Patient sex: M
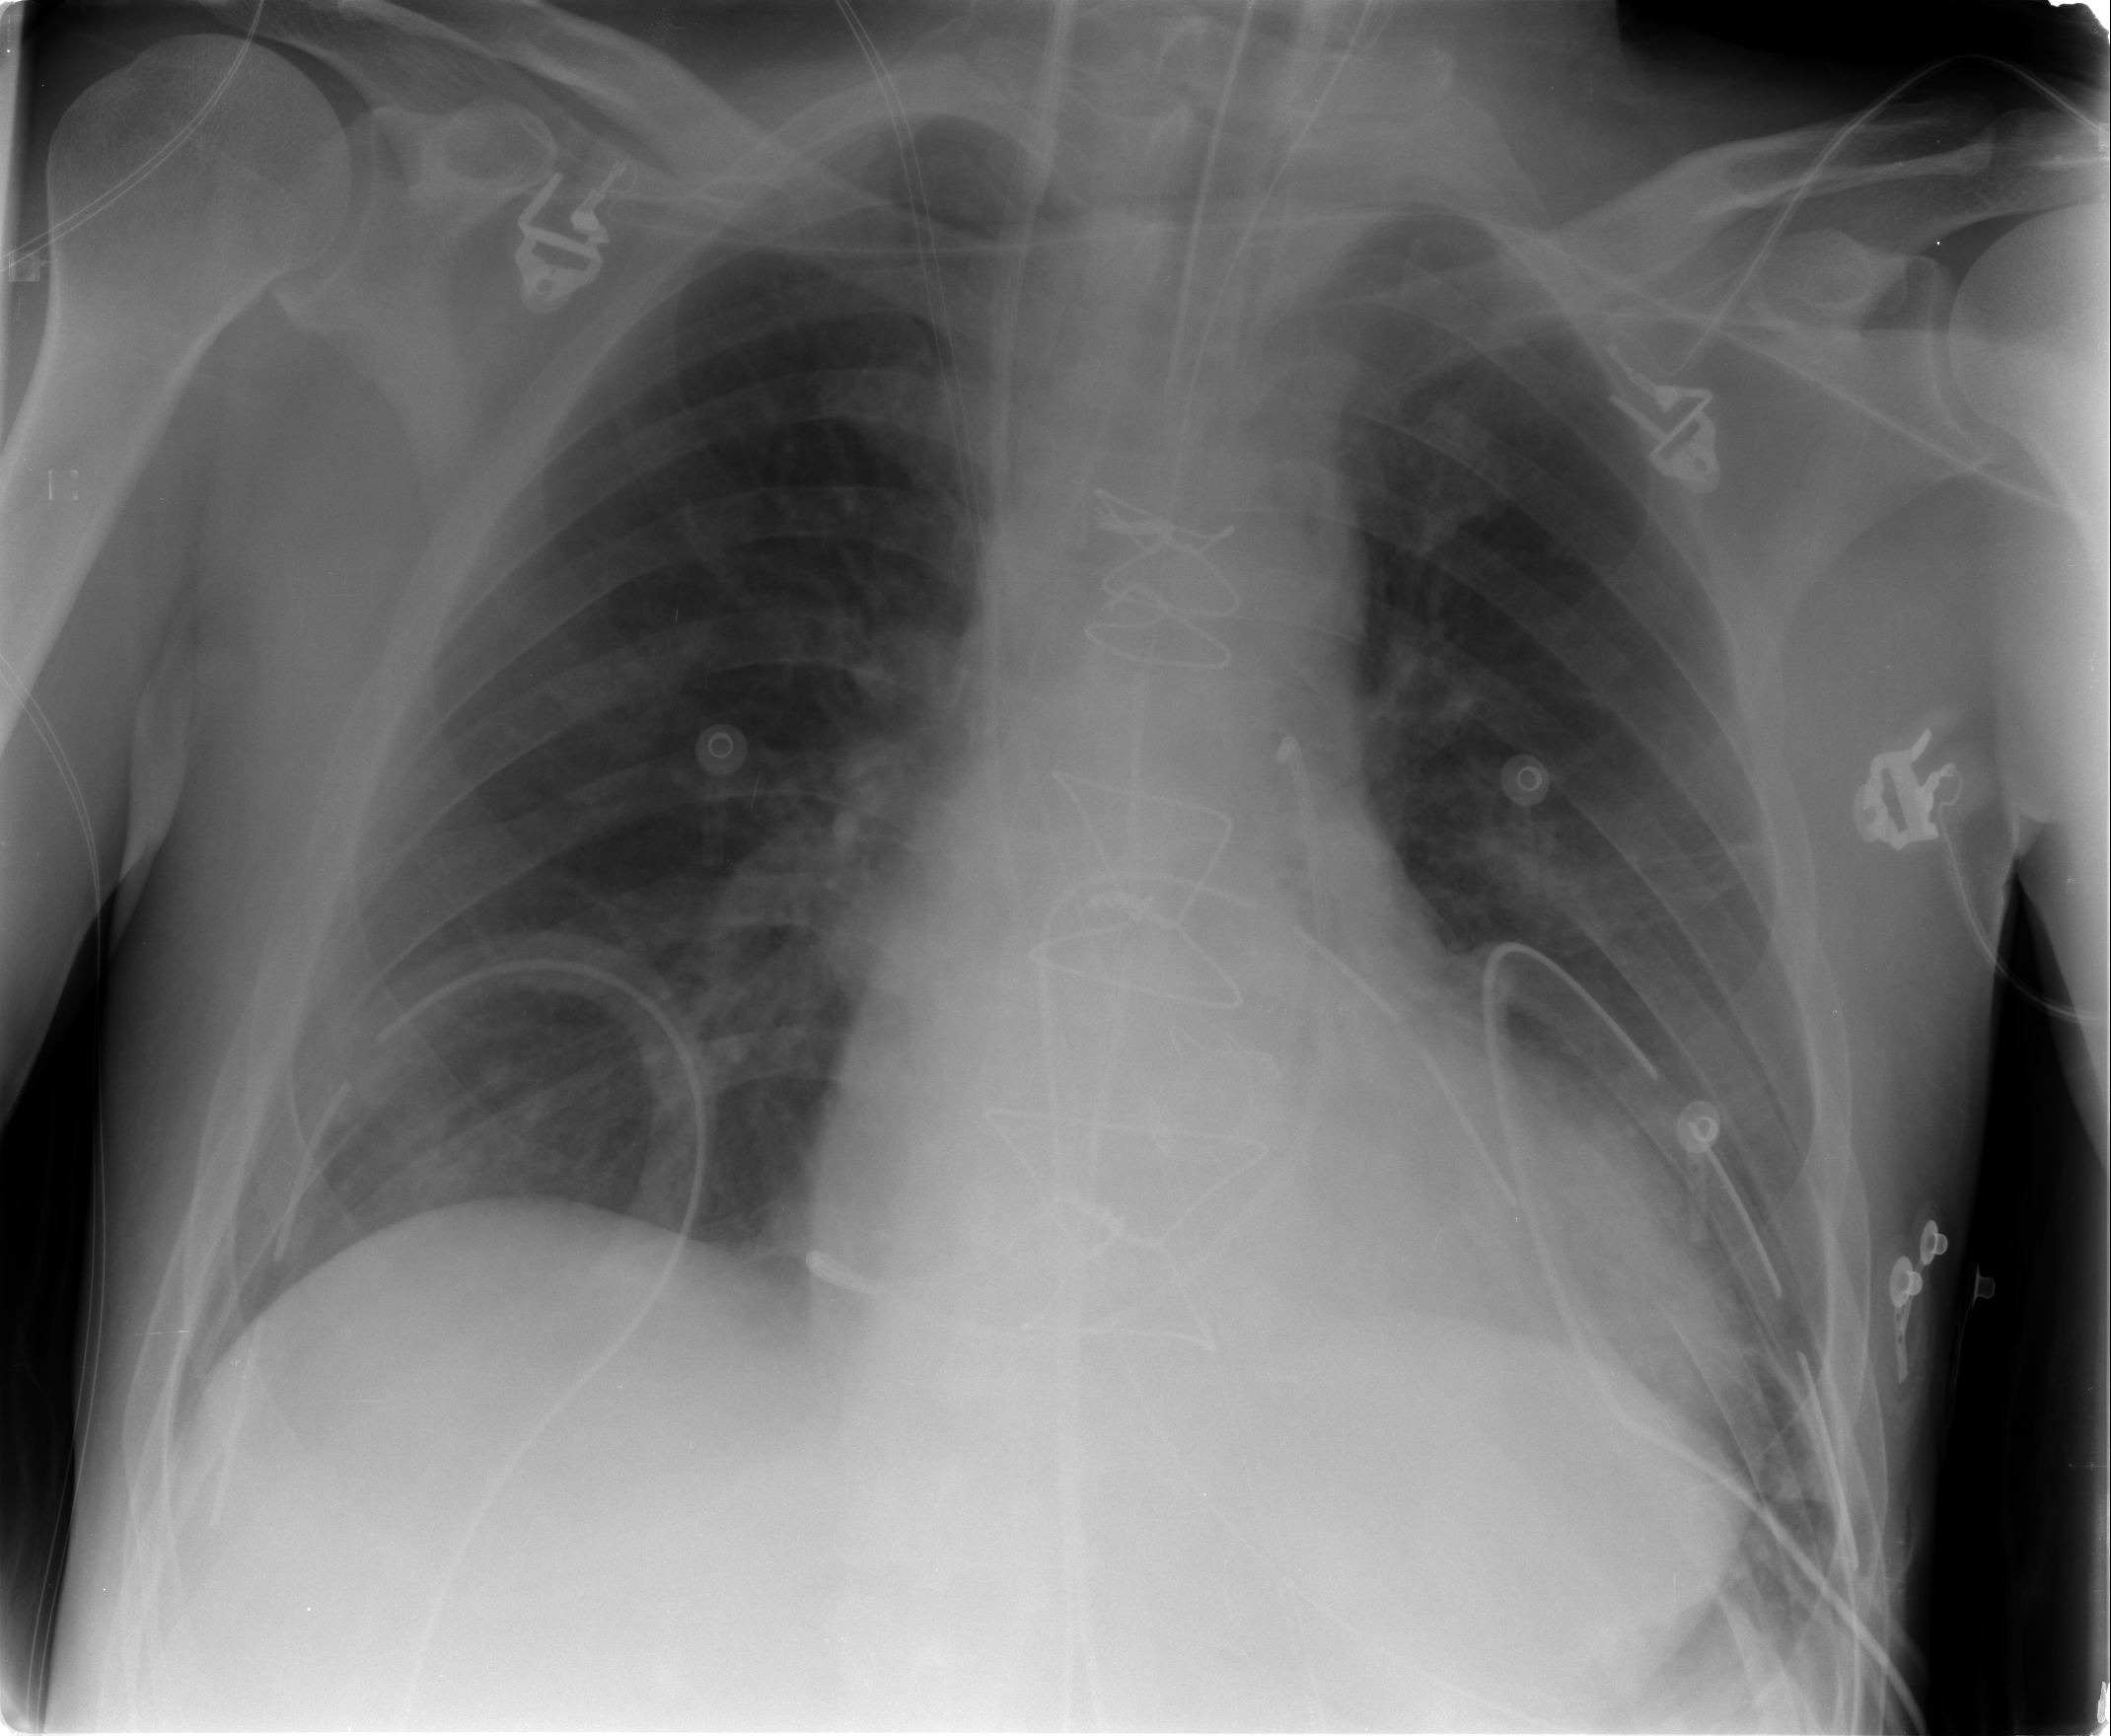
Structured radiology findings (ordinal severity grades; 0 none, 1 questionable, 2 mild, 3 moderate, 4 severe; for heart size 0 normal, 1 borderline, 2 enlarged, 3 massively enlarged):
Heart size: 1
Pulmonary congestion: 0
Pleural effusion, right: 0
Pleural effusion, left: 1
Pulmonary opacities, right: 0
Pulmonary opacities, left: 0
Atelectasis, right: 0
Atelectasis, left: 1